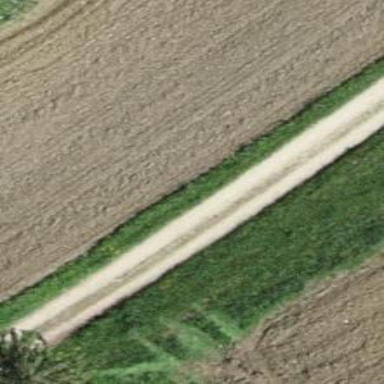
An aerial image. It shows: Track road with grade3 tracktype.